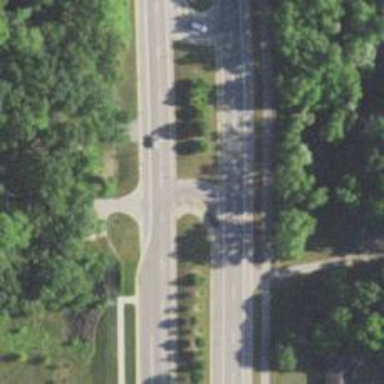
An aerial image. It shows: Primary link highway with asphalt surface.